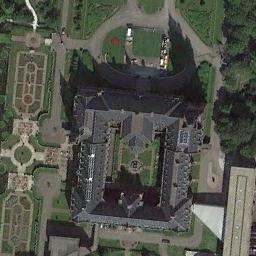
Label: palace